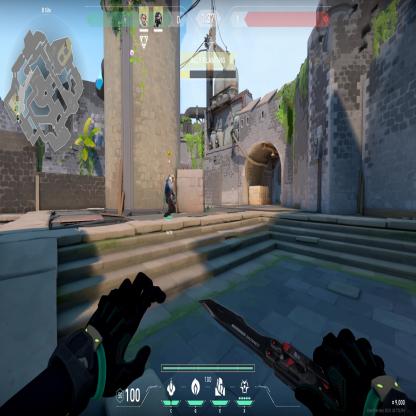
Label: teammate